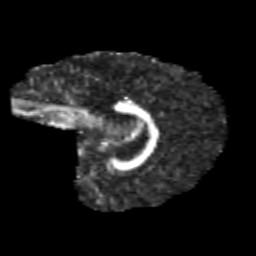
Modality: FA
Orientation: sagittal
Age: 10
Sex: female
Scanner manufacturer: siemens
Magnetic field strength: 3 T
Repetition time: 3.8 s
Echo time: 0.07 s